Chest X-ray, PA view. Patient: 22 years old, sex M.
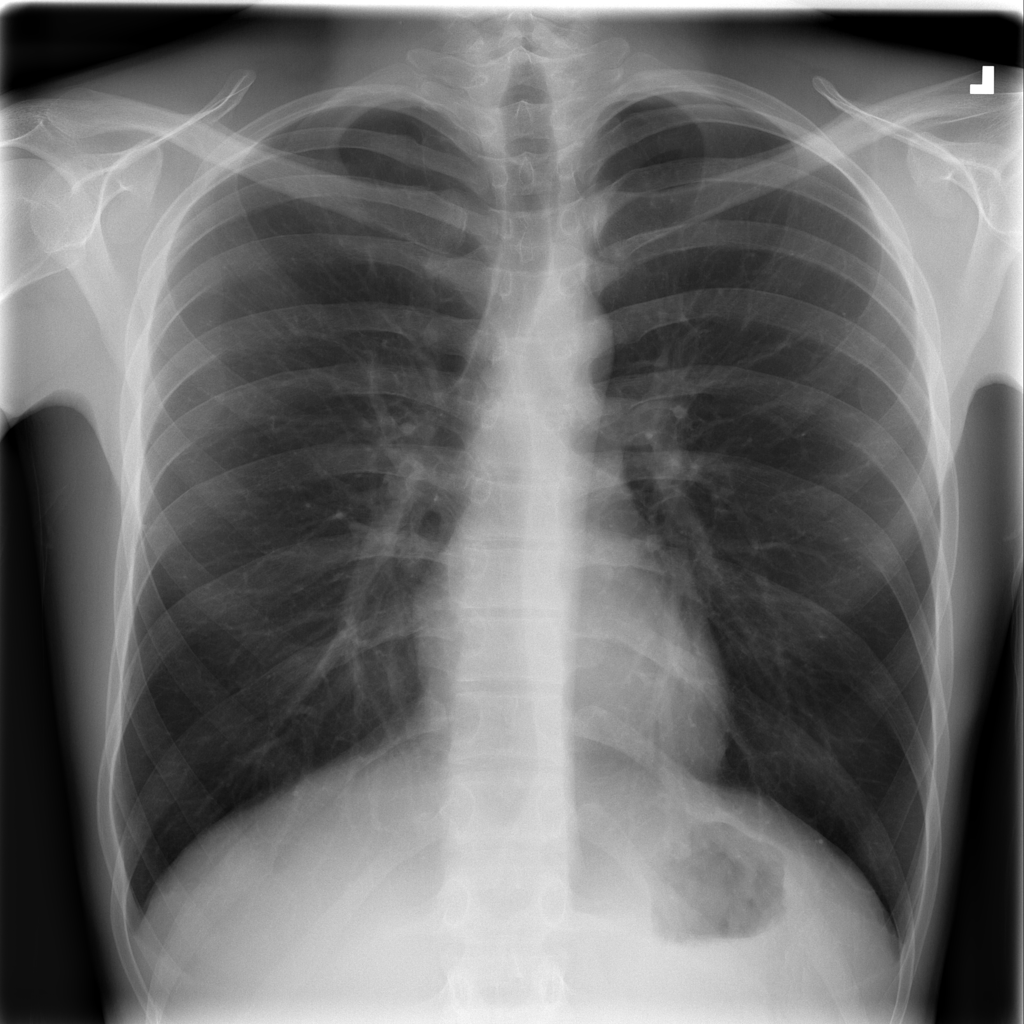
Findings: No Finding